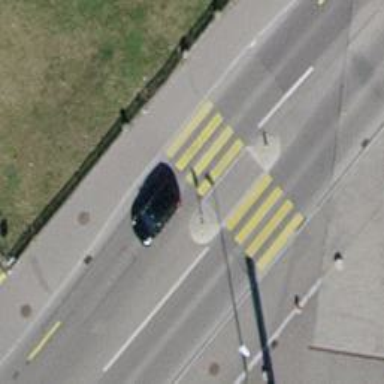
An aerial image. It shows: Marked road crossing with pedestrian island.